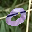
Label: 0